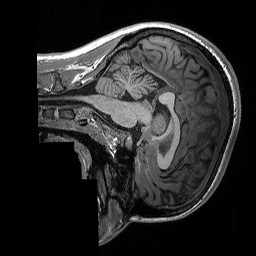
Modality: T1w
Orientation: sagittal
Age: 23
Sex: female
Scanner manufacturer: siemens
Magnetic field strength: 3 T
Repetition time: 2.3 s
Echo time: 0.00298 s